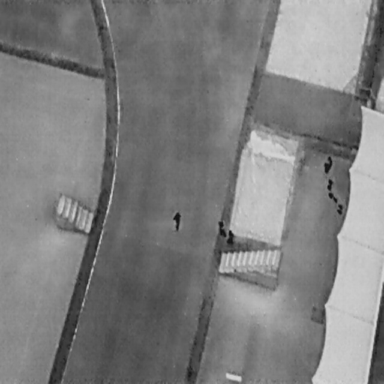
There are three People in the infrared image.